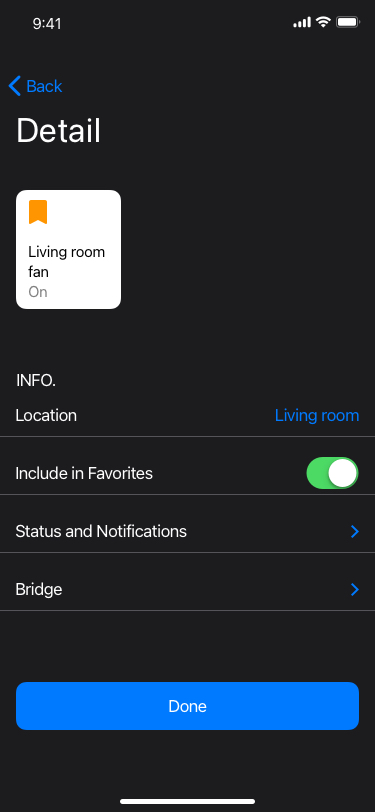
Text in this UI design:
On
Living room fan